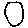
Label: circle